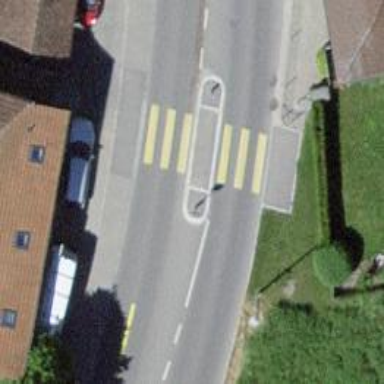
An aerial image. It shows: Marked zebra crossing with island in the middle.